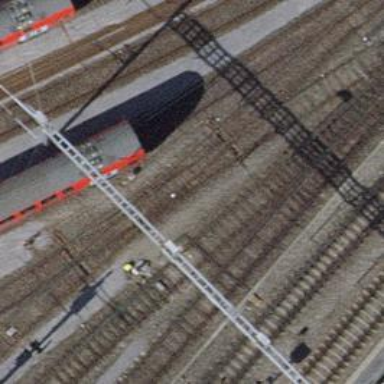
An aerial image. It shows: Rail yard with electrified rails and single track.